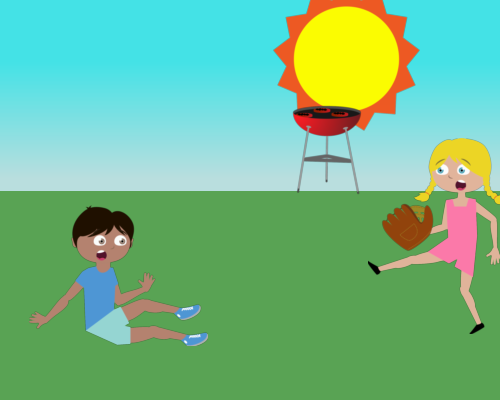
on the left side a surprised boy facing right wearing star cap on the right side a surprised girl facing left kicking position right edge there is a sun